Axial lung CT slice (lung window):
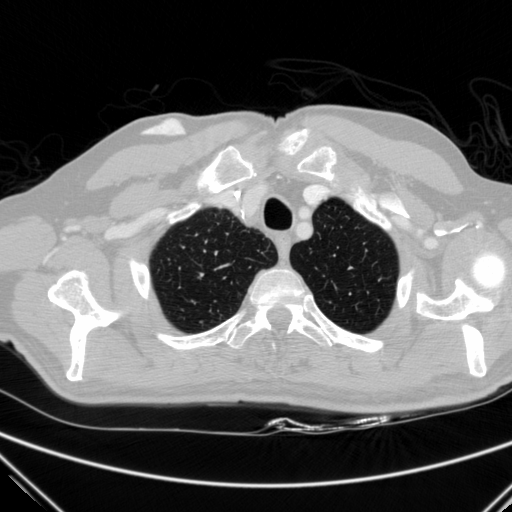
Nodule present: no